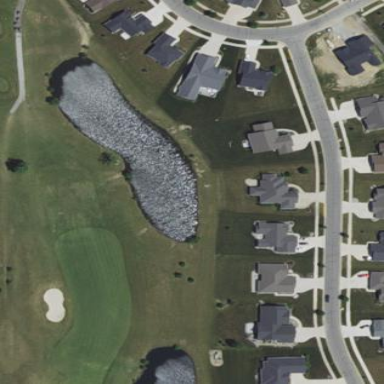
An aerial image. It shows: Golf course.